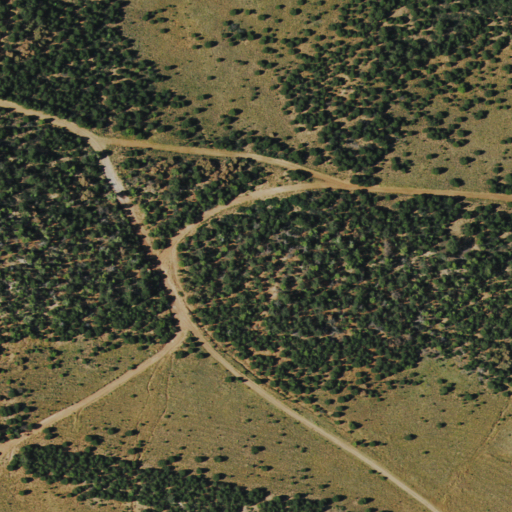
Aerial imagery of valley in Colorado named Linscott Canyon containing evergreen forest and shrub